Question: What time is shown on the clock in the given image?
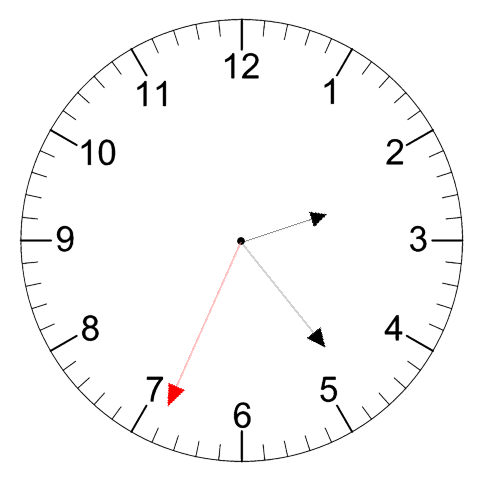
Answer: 02:23:34